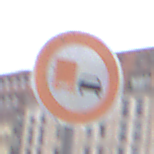
Verkehrszeichen: UeberholverbotKraftfahrzeuge
Umgebung: Outdoor, Urban
Tageszeit: Midday
Wetter: Overcast
Licht: Natural
Jahreszeit: NotSpecified
Kontrast: LowContrast